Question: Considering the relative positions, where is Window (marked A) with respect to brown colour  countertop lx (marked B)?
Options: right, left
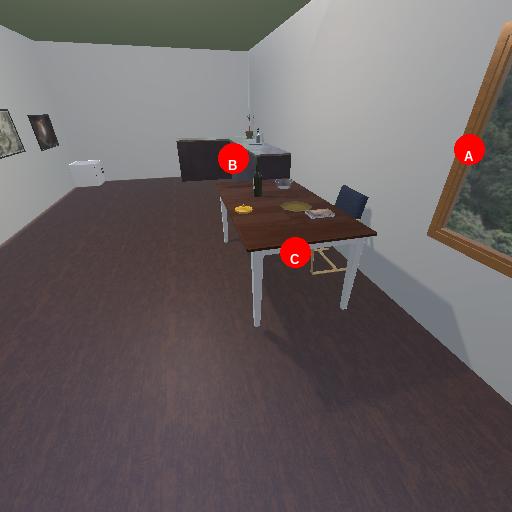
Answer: right